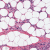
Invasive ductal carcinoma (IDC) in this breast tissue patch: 1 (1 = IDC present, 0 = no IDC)